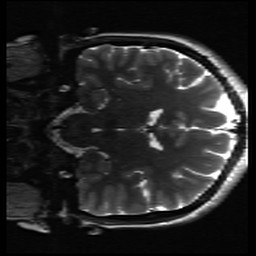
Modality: inplaneT2
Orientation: coronal